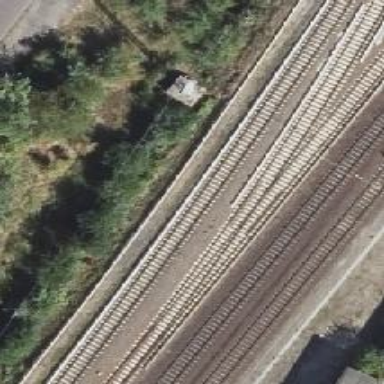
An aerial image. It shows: Railway signal.